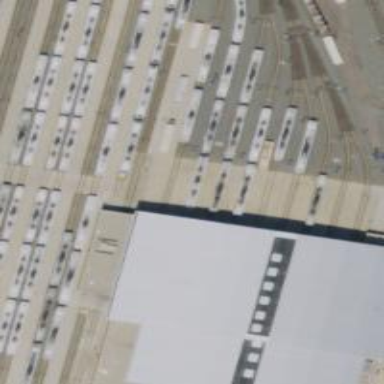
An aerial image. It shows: Light rail tunnel with electrified contact line passing through building passage in service yard.